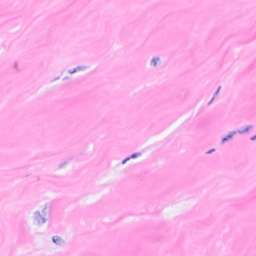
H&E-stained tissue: Breast